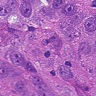
Metastatic tissue present: yes